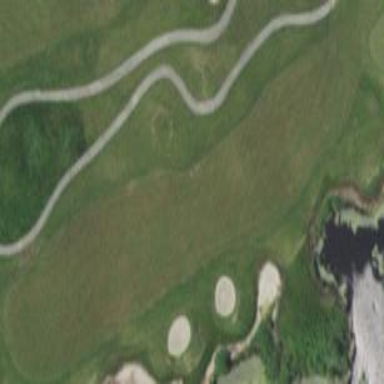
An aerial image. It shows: Golf fairway in the image.